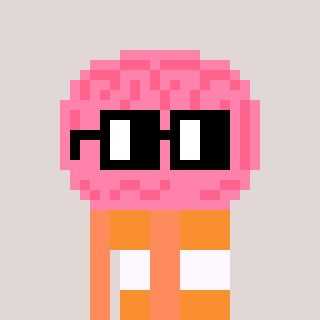
a pixel art character with square black glasses, a brain-shaped head and a peachy-colored body on a warm background